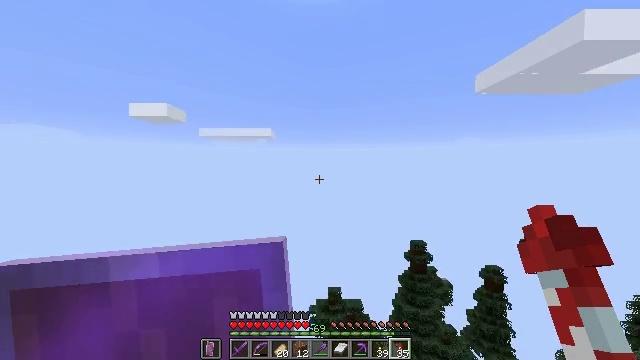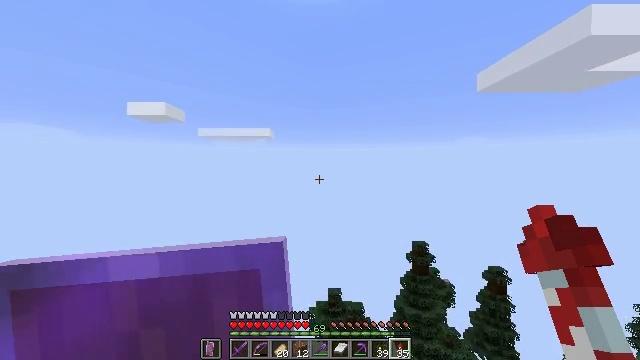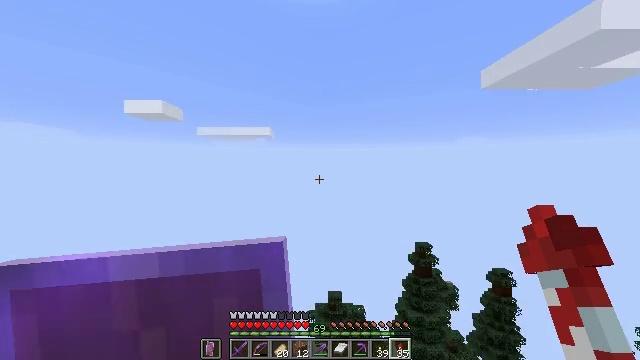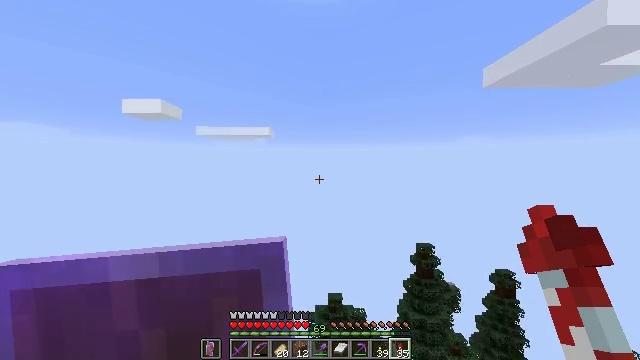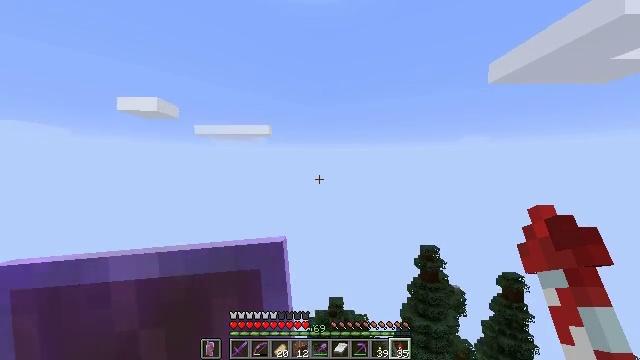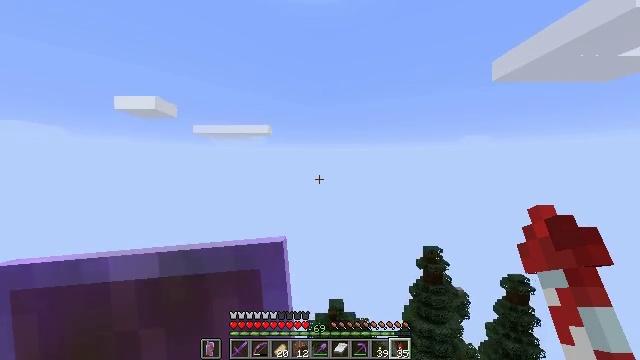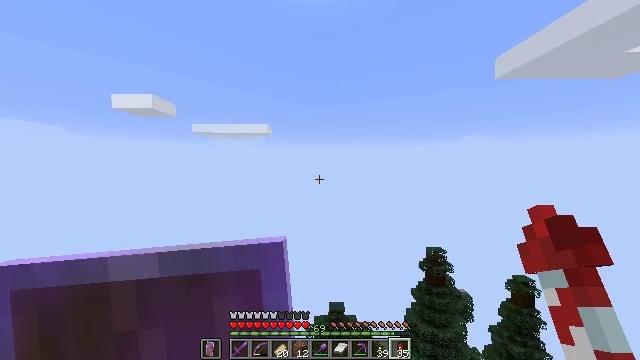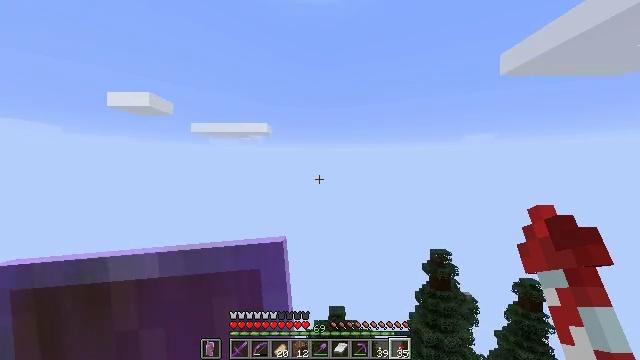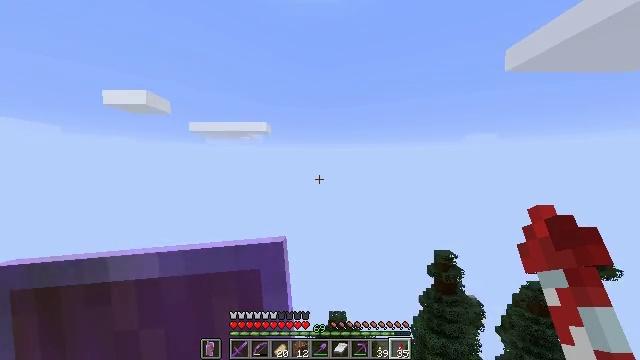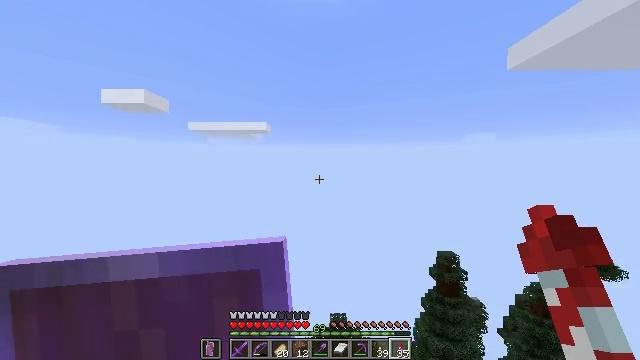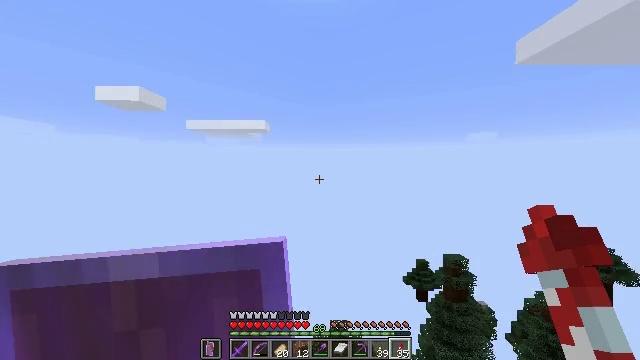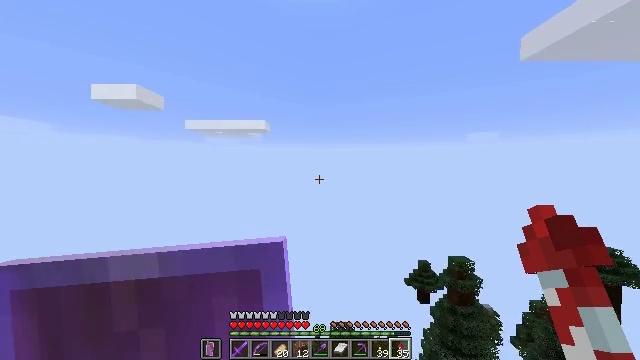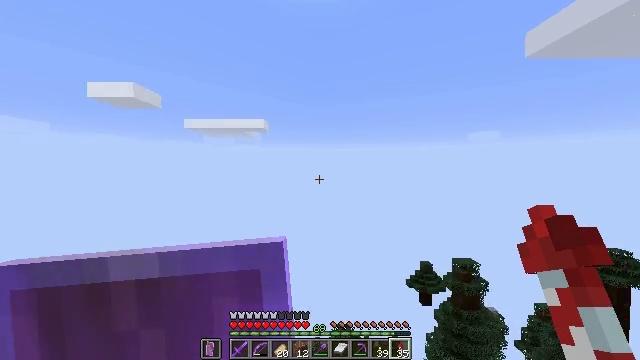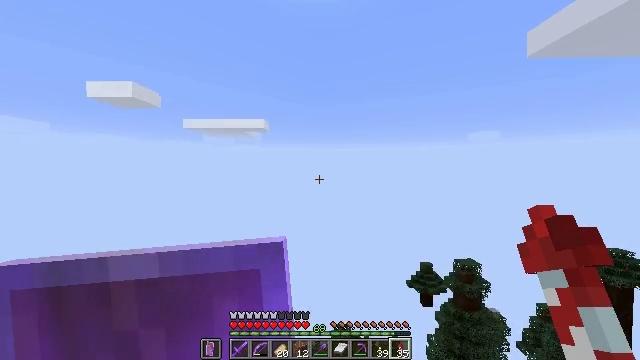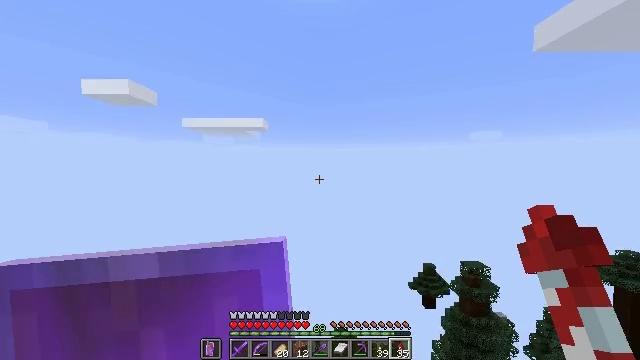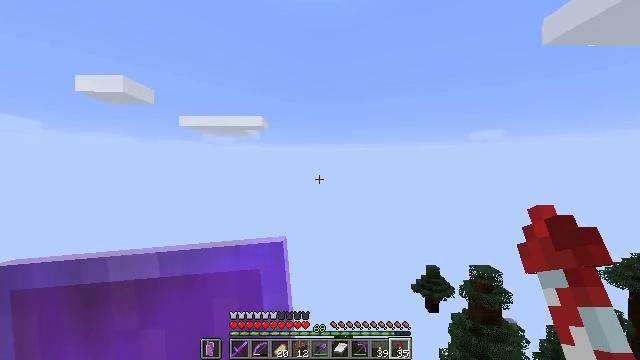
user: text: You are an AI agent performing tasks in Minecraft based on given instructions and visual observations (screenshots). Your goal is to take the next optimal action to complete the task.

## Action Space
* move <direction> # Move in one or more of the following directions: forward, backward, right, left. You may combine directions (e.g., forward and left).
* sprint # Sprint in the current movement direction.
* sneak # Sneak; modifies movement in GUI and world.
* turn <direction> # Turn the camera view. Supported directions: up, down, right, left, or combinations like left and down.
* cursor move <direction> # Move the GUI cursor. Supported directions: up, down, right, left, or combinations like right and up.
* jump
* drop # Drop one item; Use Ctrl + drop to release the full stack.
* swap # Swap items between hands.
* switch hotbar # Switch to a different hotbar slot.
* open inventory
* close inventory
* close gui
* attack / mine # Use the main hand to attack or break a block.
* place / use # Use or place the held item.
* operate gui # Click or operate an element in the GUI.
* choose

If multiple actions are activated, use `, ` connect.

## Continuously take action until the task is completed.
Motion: motion action
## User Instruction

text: craft item air
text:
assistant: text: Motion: no_op
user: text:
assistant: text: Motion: no_op
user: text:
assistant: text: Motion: no_op
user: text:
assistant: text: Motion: no_op
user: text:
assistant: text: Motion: no_op
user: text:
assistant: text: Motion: no_op
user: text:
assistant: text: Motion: no_op
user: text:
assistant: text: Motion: no_op
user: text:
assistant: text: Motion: no_op
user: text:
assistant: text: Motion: no_op
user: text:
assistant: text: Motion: no_op
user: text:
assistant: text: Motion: no_op
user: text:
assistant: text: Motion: no_op
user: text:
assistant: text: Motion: no_op
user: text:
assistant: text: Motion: no_op
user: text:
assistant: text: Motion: no_op
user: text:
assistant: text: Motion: no_op
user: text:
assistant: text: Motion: no_op
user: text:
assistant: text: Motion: no_op
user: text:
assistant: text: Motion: no_op
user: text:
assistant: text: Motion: no_op
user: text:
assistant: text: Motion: no_op
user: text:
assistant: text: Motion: no_op
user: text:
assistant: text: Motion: no_op
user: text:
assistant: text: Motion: no_op
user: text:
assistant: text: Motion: no_op
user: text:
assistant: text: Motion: no_op
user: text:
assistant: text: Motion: no_op
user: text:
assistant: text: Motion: no_op
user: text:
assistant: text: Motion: no_op